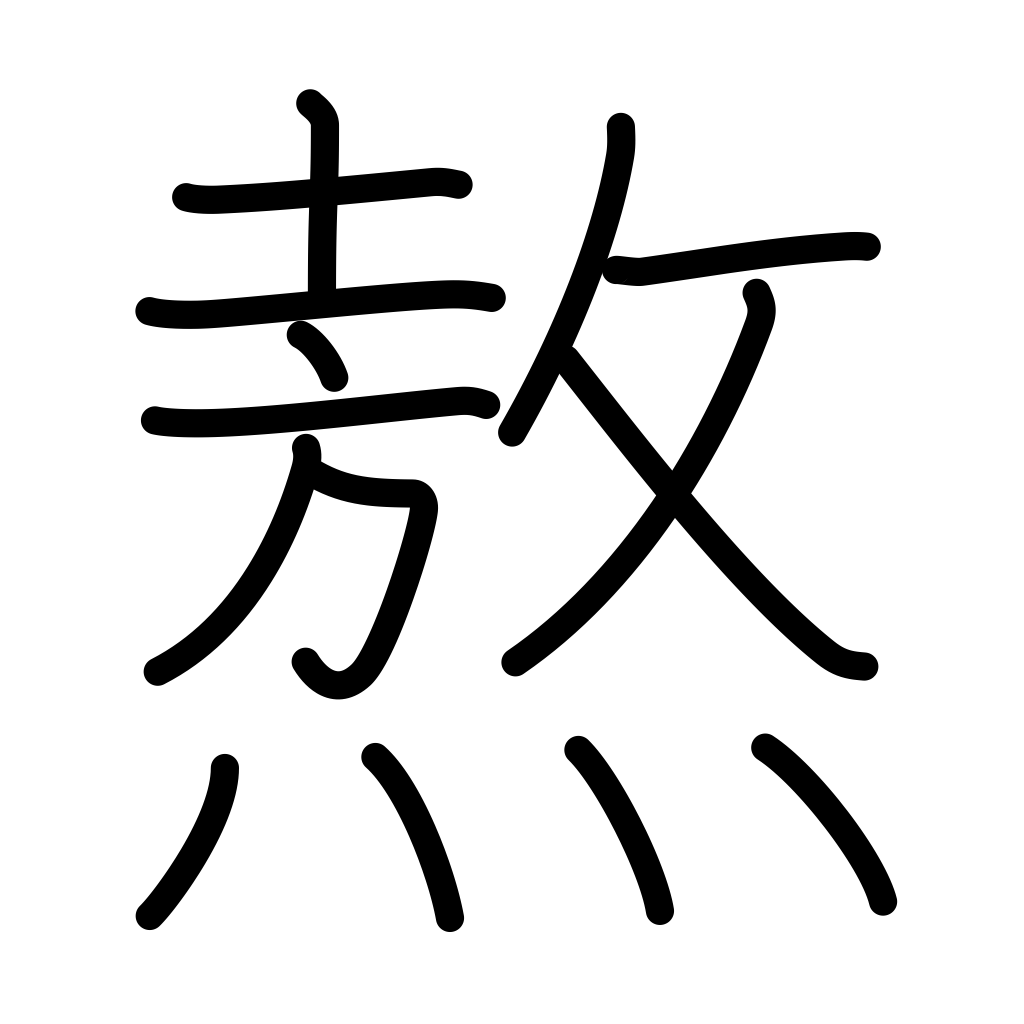
Meaning: parch, roast